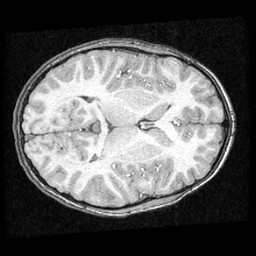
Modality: T1w
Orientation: axial
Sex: male
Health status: ill
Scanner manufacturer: ge
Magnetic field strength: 1.5 T
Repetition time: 21 s
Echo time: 0.008 s